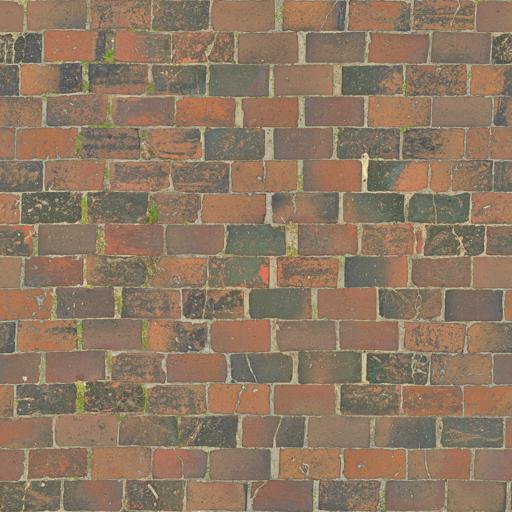
Tags: brown paving stones